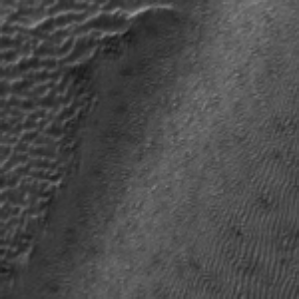
Label: frost